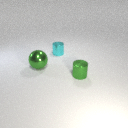
small green metal cylinder to the right of large green metal sphere